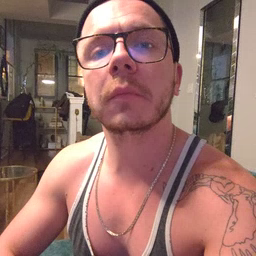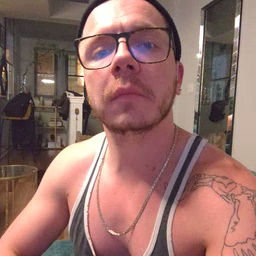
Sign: doll